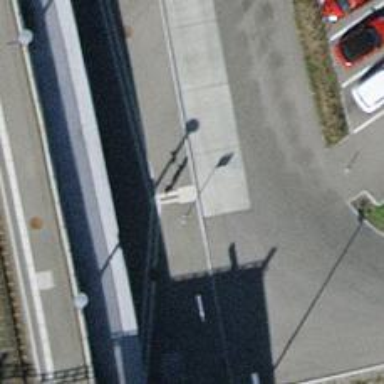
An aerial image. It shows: Asphalt footway.